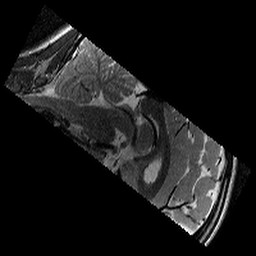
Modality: T2w
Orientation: sagittal
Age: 11
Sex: male
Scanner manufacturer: siemens
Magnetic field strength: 3 T
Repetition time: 9.23 s
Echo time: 0.067 s